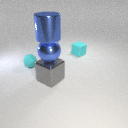
large gray metal cube below large blue metal sphere